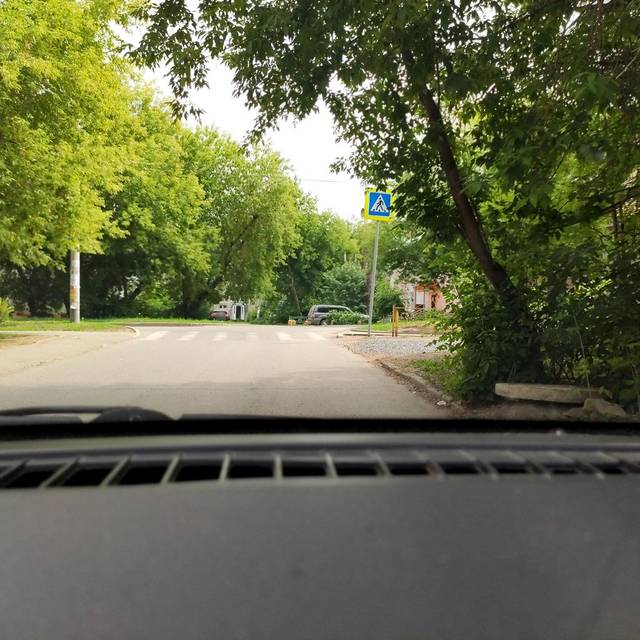
Region: Russia
Coordinates: 58.0, 56.207